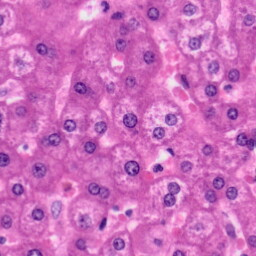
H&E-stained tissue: Liver